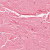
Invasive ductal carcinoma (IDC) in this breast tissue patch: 0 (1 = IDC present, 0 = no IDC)